Question: I want to get Windows UpTime like the picture below

I am using NetFrameWork 3
I use this code to display UpTime for Windows
'''
PerformanceCounter upTime = new PerformanceCounter("System", "System Up Time");
upTime.NextValue();
TimeSpan ts = TimeSpan.FromSeconds(upTime.NextValue());
UpTime.Text = "UpTime: " + ts.Days + ":" + ts.Hours + ":" + ts.Minutes + ":" + ts.Seconds;
'''
But what I receive is fixed and does not update itself
I want to change the uptime of Windows here at the same time
please guide me
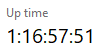
Answer: Your code looks good. The only thing missing is that you should call it periodically to update the UI.
Take a look at the example: <URL>
Important to note, since you want to update UI:
> In order to access objects on the user interface (UI) thread, it is necessary to post the operation onto the Dispatcher of the user interface (UI) thread using Invoke or BeginInvoke. Reasons for using a DispatcherTimer as opposed to a System.Timers.Timer are that the DispatcherTimer runs on the same thread as the Dispatcher
Your only slightly modified code might then look something like this:
'''
DispatcherTimer dispatcherTimer;
public MainWindow()
{
InitializeComponent();
DispatcherTimer_Tick(null, EventArgs.Empty);
dispatcherTimer = new DispatcherTimer();
dispatcherTimer.Interval = TimeSpan.FromSeconds(1);
dispatcherTimer.Tick += DispatcherTimer_Tick;
dispatcherTimer.Start();
}
private void DispatcherTimer_Tick(object? sender, EventArgs e)
{
PerformanceCounter upTime = new PerformanceCounter("System", "System Up Time");
upTime.NextValue();
TimeSpan ts = TimeSpan.FromSeconds(upTime.NextValue());
UpTime.Text = "UpTime: " + ts.Days + ":" + ts.Hours + ":" + ts.Minutes + ":" + ts.Seconds;
}
'''